Field crop: maize
Growth stage: 2
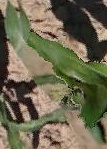
Species: maize